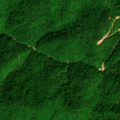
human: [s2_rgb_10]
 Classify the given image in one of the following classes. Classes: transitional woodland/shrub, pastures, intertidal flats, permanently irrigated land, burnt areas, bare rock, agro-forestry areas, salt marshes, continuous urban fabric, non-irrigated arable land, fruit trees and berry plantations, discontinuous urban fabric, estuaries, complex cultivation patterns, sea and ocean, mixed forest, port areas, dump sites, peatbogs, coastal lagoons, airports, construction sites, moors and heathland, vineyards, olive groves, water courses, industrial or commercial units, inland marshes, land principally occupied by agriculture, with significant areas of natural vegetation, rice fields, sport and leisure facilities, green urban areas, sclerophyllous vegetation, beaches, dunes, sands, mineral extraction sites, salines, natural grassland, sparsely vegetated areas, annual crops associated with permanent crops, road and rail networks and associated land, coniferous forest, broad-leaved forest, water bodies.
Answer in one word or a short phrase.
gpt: broad-leaved forest